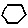
Label: hexagon